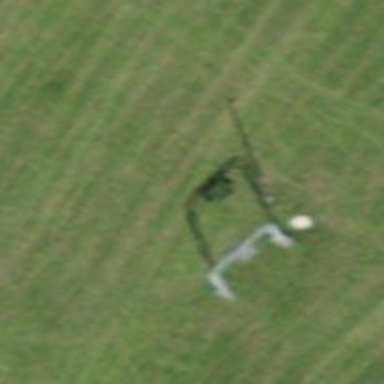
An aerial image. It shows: Pylon used for aerialway.